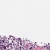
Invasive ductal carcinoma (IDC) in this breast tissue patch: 1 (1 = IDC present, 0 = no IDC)